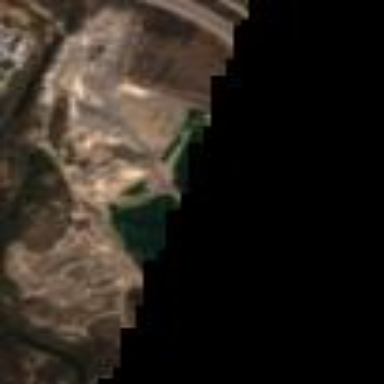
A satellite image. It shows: Quarry area.